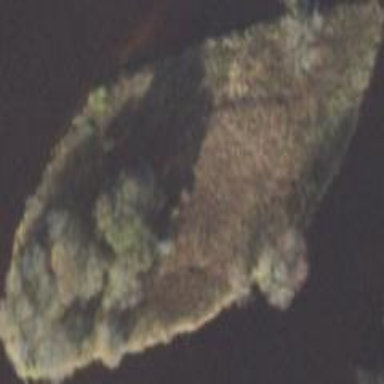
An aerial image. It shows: Islet covered with scrub vegetation.